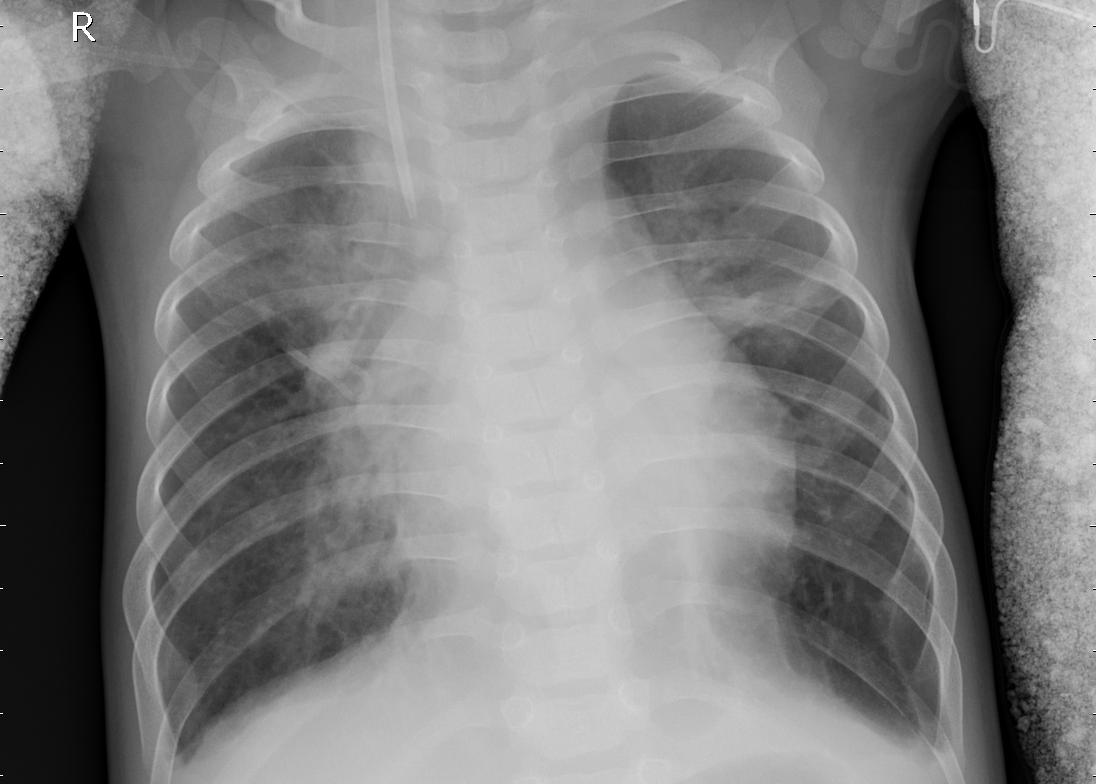
Diagnosis: PNEUMONIA